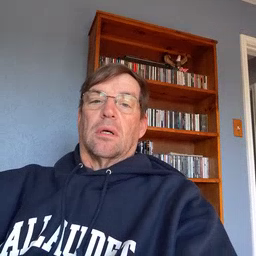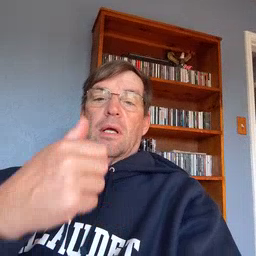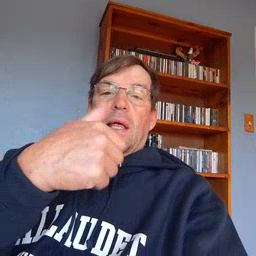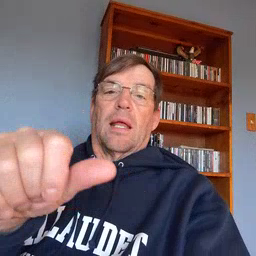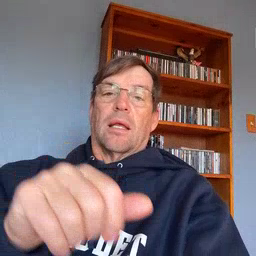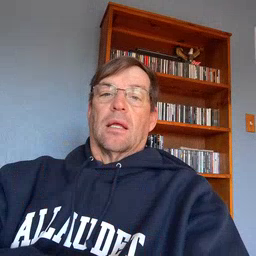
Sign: any